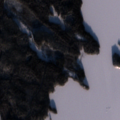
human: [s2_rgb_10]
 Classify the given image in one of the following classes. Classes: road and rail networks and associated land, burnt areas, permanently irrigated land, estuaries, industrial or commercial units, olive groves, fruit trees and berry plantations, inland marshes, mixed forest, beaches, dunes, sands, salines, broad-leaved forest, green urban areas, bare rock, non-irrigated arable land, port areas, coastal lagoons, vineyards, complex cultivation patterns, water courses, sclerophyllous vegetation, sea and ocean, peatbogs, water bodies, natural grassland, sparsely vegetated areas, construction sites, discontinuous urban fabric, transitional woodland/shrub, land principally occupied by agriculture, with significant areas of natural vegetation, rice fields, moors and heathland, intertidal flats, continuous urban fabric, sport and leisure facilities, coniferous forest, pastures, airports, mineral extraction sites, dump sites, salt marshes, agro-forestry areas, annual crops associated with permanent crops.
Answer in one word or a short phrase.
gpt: coniferous forest, mixed forest, water bodies